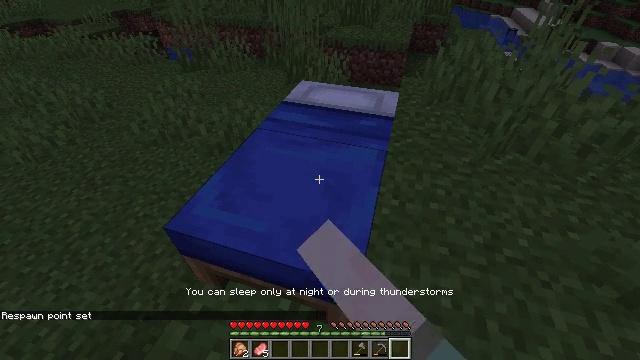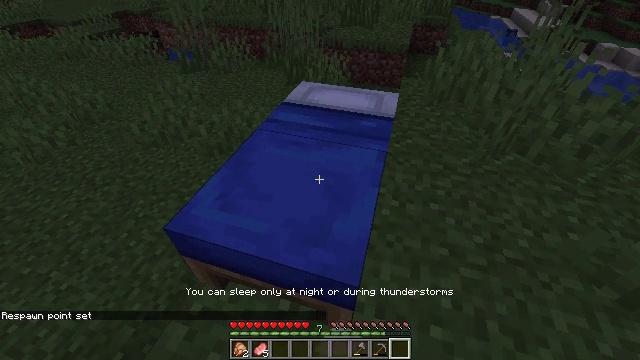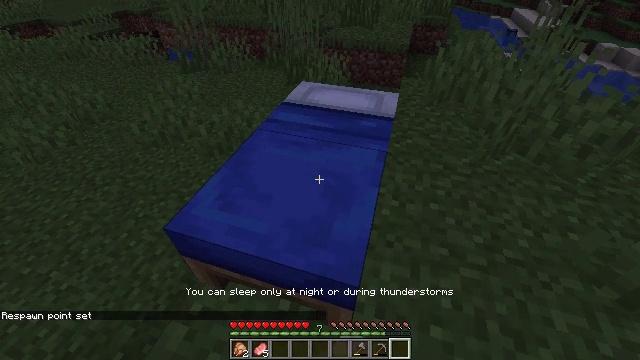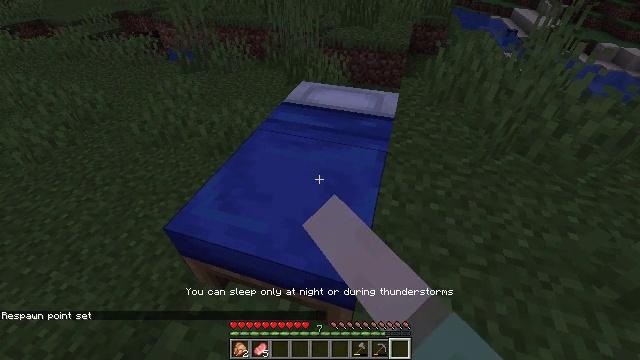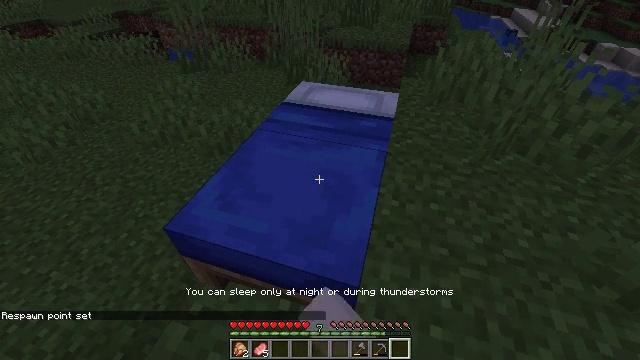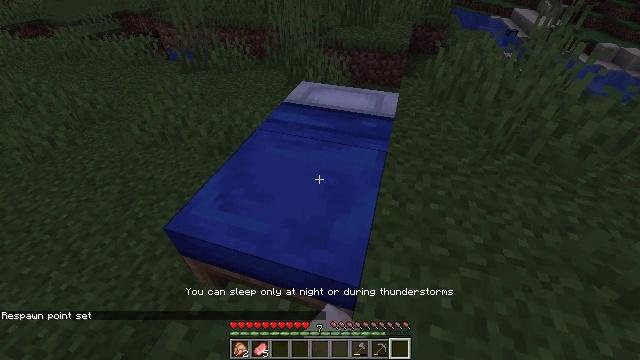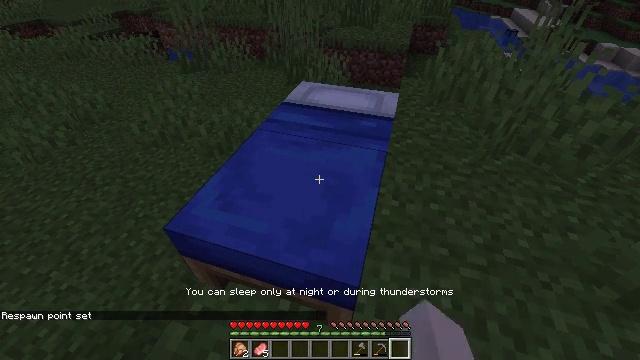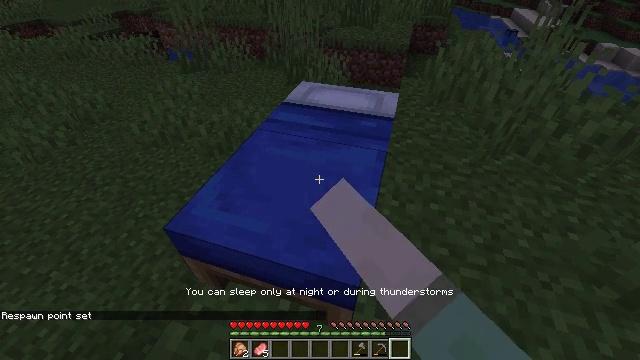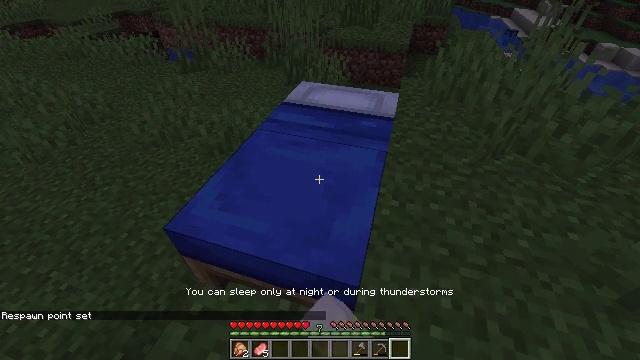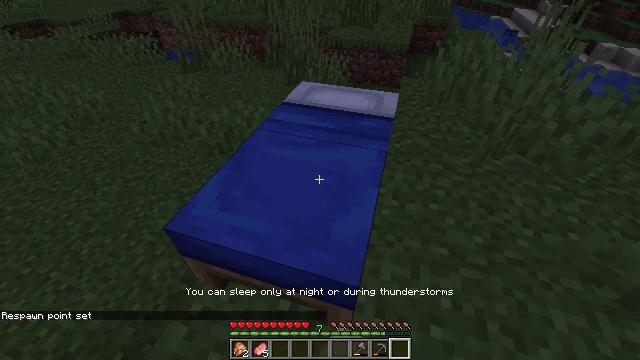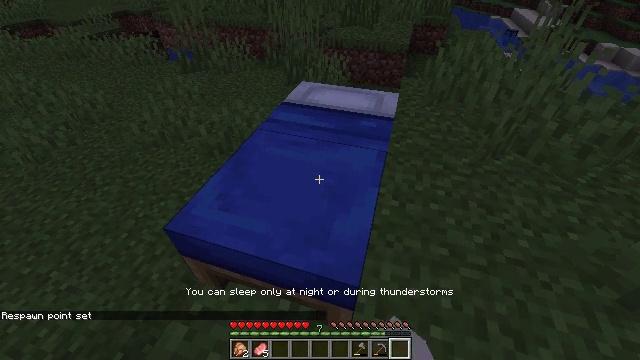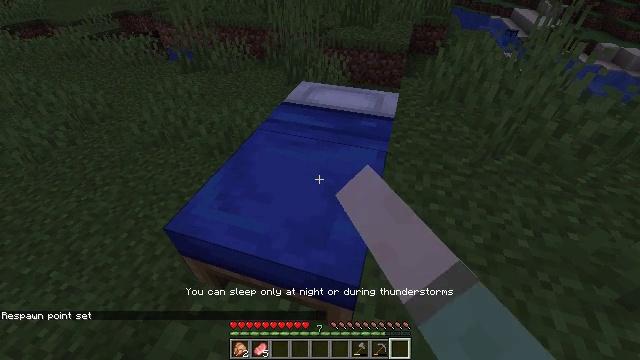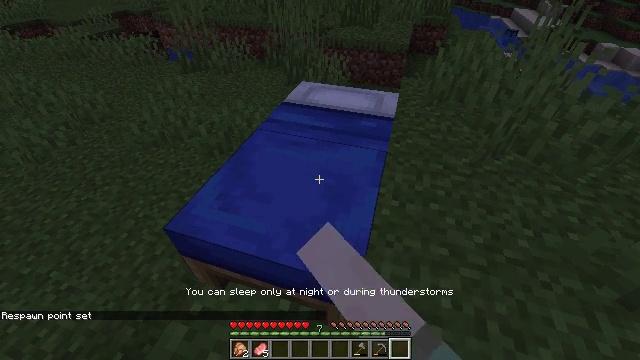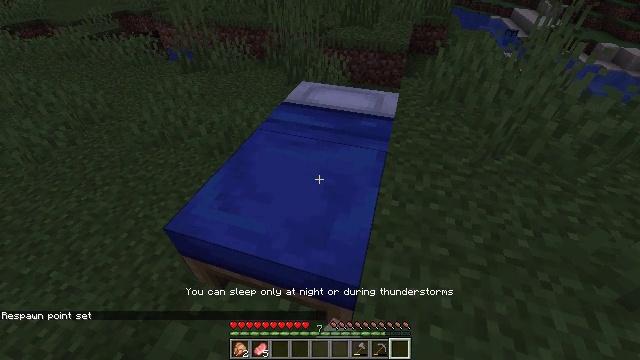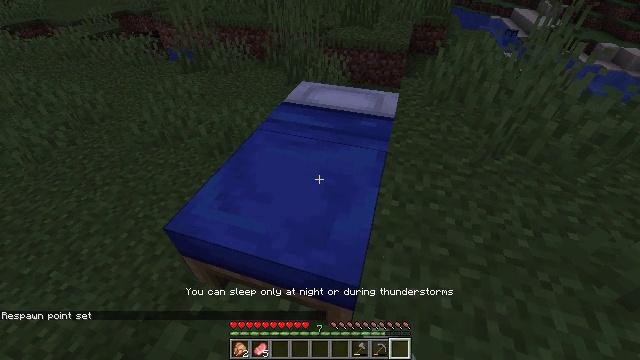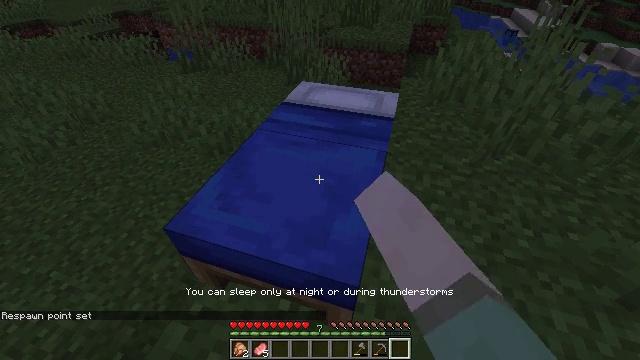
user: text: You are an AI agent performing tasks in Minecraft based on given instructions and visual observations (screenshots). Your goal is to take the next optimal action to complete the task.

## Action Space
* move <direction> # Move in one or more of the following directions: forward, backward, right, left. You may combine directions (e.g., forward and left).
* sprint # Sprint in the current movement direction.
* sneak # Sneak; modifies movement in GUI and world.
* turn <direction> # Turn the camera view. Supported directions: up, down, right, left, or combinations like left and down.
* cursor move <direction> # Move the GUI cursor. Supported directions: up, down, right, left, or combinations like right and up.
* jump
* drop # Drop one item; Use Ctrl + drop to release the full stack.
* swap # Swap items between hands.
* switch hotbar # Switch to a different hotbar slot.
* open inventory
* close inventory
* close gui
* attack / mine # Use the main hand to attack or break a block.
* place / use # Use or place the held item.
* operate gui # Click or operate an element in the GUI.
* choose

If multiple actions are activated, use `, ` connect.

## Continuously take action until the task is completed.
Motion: motion action
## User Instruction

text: Retrieve the blue bed from the ground.
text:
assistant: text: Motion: use / place
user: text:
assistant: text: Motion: use / place
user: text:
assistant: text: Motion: use / place
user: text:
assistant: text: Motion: use / place
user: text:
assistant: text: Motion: use / place
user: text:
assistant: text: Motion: use / place
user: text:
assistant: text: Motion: use / place
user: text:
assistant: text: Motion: use / place
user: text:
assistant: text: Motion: use / place
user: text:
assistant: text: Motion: use / place
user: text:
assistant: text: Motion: use / place
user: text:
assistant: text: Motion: use / place
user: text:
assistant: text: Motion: use / place
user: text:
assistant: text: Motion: use / place
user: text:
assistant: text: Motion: use / place
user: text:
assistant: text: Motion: use / place
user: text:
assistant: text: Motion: use / place
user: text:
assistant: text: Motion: use / place
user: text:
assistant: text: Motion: use / place
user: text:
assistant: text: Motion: use / place
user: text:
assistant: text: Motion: use / place
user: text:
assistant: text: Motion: use / place
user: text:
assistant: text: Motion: use / place
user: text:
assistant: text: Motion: use / place
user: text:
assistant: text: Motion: use / place
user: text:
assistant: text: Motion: use / place
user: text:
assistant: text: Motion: use / place
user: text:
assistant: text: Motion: use / place
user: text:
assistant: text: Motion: use / place
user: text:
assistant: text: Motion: use / place